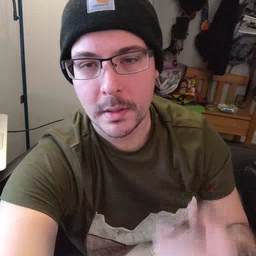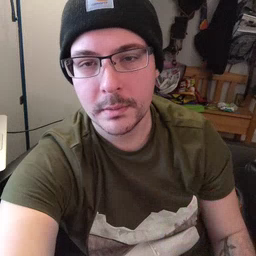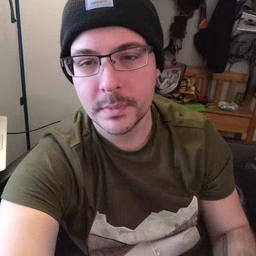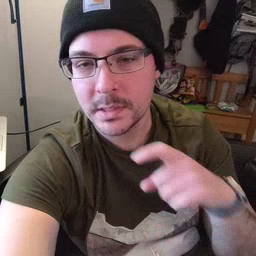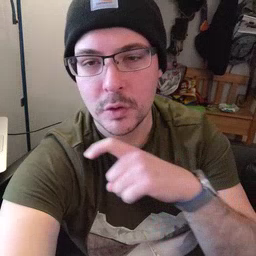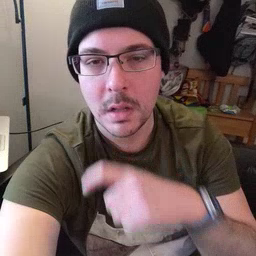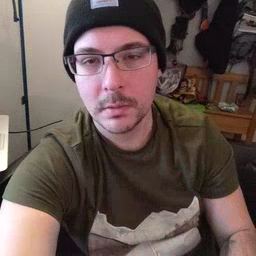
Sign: cereal